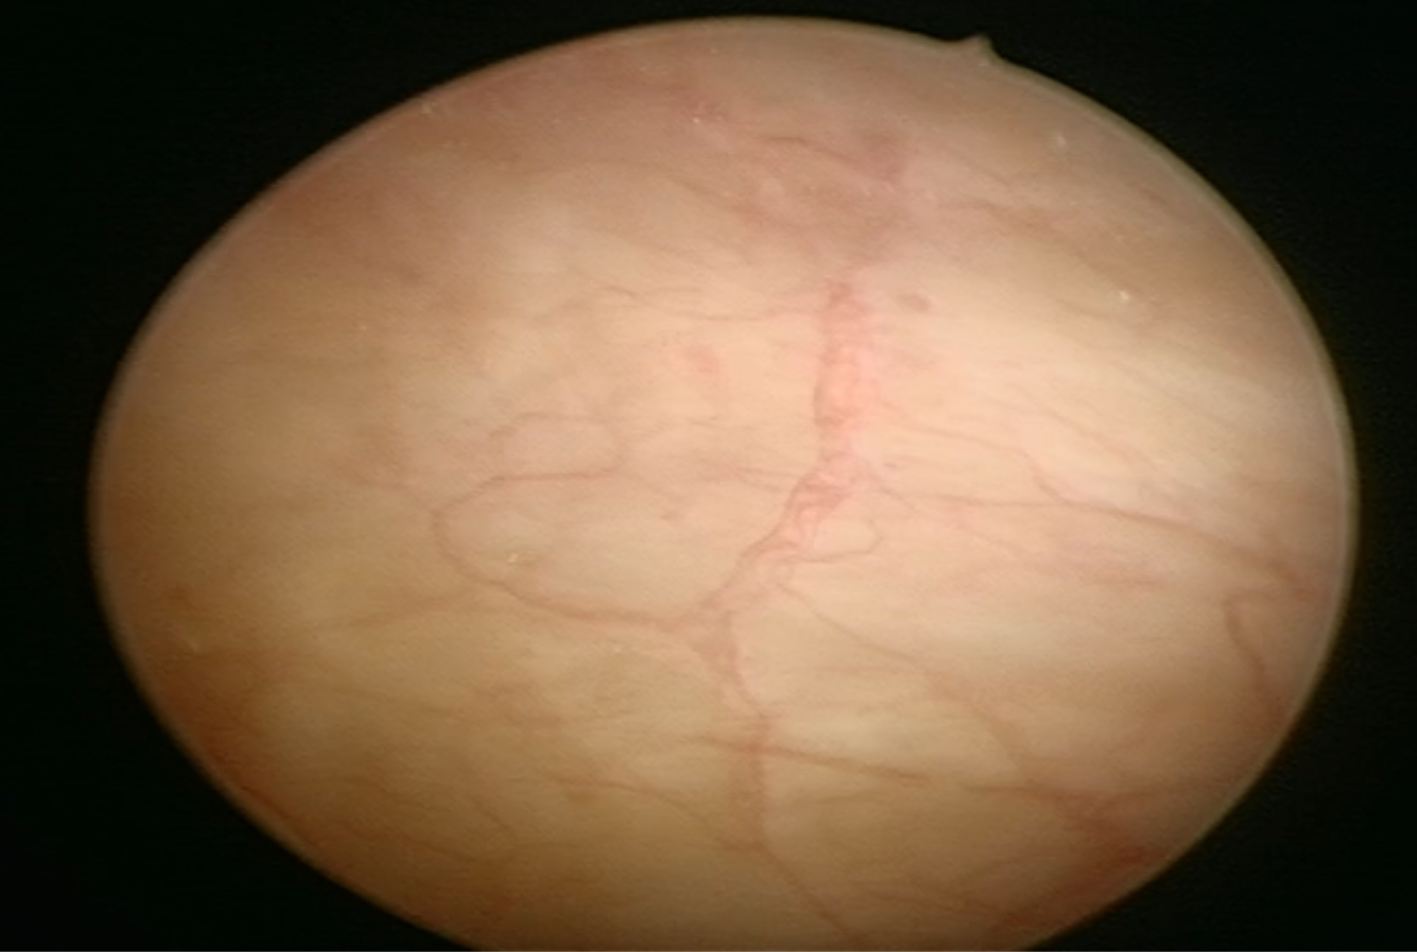
Modality: WLC
Class: Normal mucosa
Lesion: L0
Bladder cancer association: No